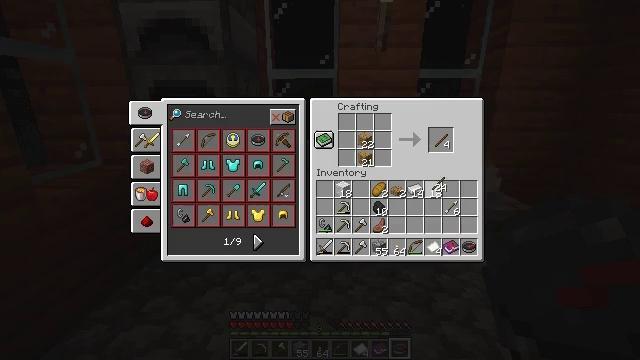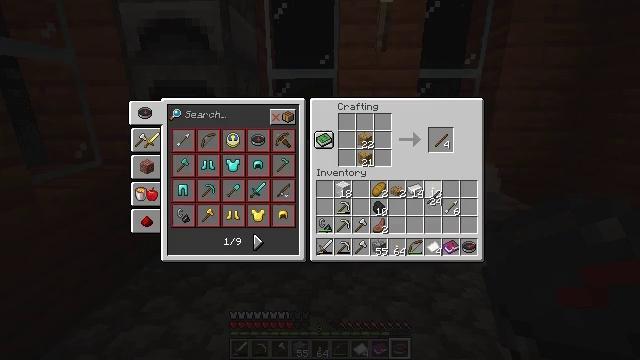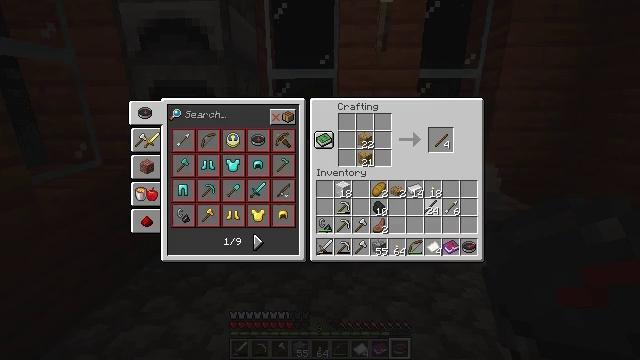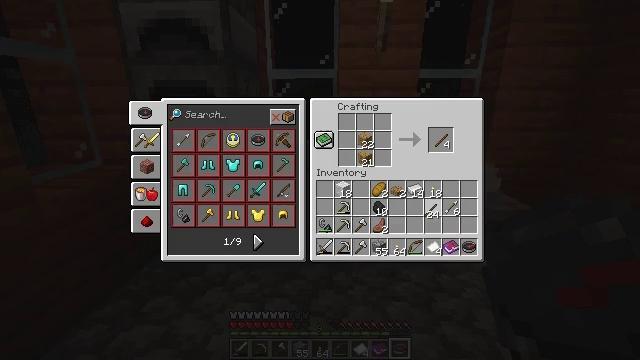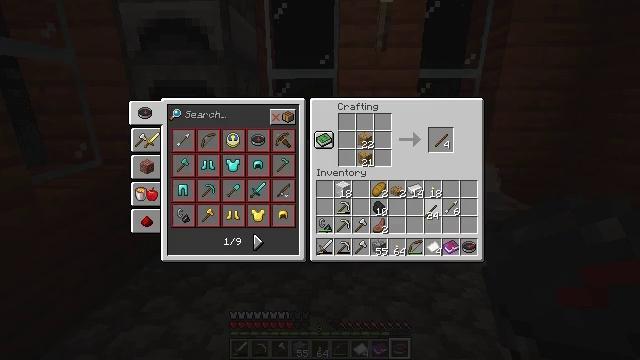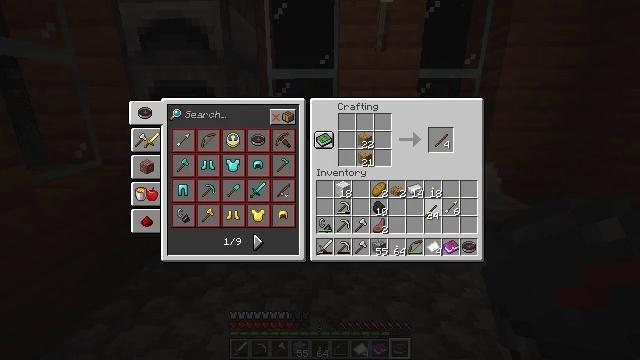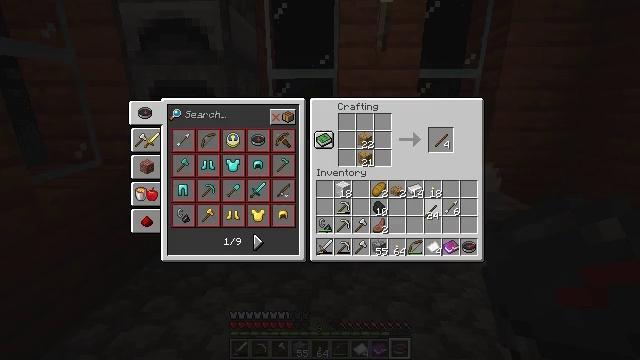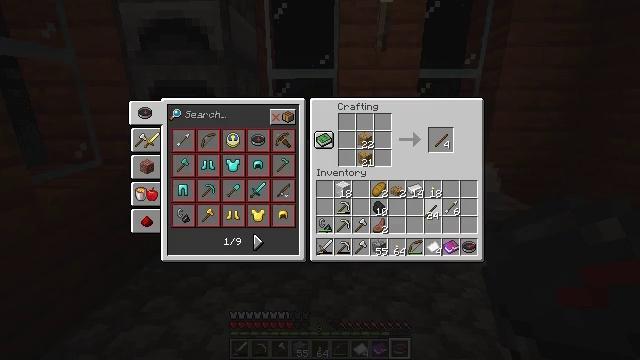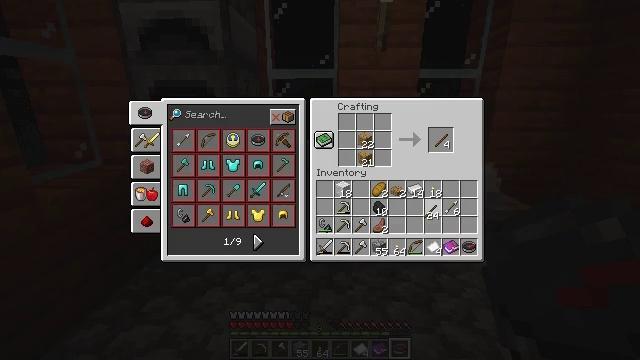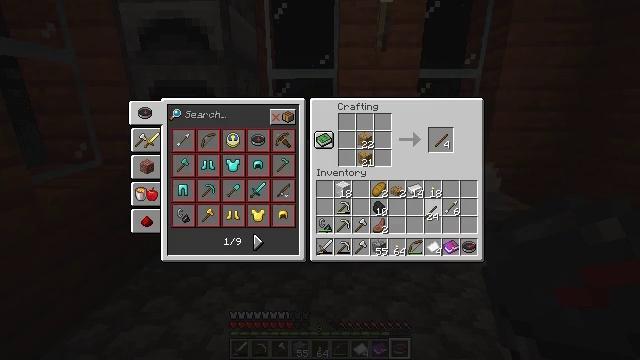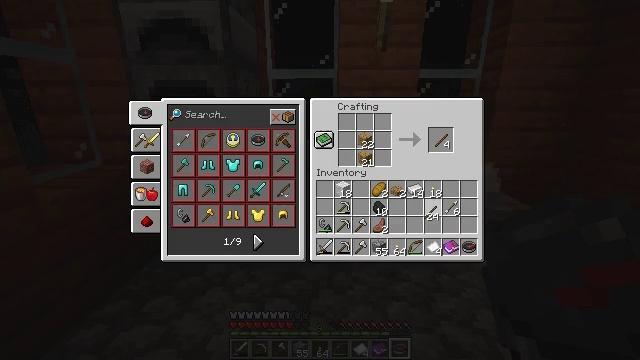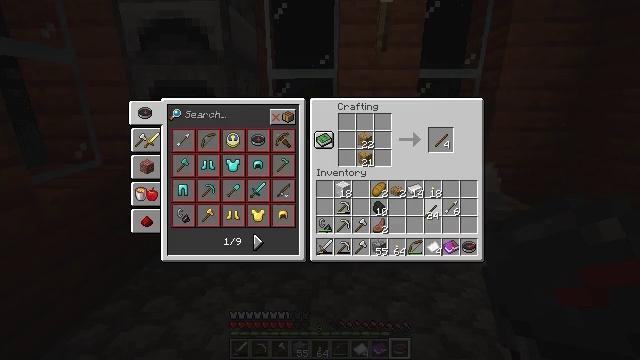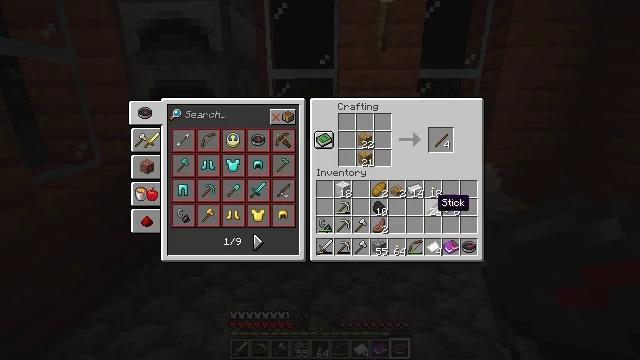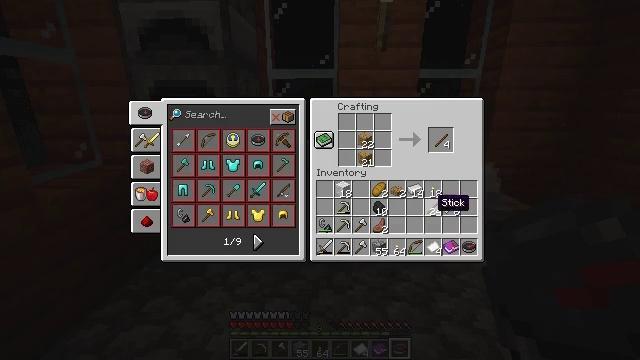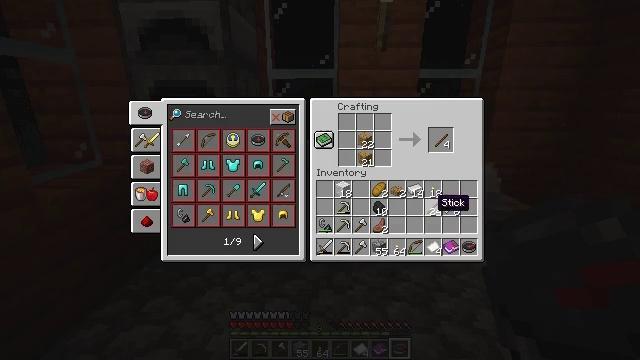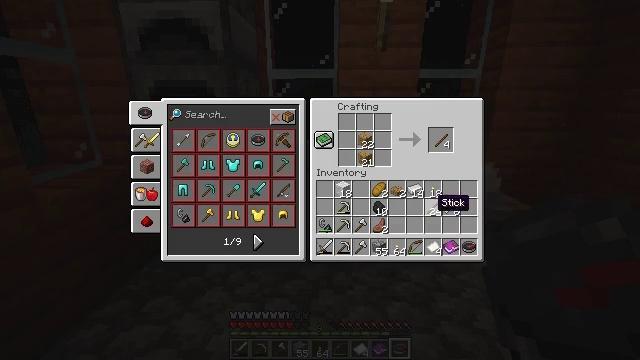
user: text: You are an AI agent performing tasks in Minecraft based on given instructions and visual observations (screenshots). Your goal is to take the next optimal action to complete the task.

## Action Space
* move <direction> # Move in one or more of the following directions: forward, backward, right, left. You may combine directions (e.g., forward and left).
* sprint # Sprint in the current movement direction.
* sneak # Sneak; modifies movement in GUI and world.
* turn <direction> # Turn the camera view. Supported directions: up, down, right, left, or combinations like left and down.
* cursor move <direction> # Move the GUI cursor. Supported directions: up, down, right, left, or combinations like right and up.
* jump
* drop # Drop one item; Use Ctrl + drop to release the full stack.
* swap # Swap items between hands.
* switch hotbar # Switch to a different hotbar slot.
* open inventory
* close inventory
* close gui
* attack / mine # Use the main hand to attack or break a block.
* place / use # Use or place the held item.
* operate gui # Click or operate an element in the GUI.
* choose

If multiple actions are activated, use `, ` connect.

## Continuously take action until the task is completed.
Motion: motion action
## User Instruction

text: Take sticks and wool to craft a painting.
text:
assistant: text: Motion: turn down
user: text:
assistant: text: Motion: turn down
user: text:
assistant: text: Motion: no_op
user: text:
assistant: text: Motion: no_op
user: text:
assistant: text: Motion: no_op
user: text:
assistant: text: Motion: no_op
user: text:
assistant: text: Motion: no_op
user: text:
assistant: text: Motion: no_op
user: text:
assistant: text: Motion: attack / mine
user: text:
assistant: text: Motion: attack / mine
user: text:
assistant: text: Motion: attack / mine
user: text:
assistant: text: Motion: no_op
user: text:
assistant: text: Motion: no_op
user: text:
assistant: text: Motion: no_op
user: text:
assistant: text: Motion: no_op
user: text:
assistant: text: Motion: no_op
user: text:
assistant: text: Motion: no_op
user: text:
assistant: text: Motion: no_op
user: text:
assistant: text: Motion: no_op
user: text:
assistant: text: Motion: no_op
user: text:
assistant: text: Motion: no_op
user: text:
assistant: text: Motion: turn left
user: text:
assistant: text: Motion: turn left
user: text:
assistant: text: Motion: turn left and up
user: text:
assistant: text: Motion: turn up
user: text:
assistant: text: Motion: no_op
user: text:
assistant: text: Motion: no_op
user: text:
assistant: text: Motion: no_op
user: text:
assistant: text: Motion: turn right and down
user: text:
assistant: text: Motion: turn right and down